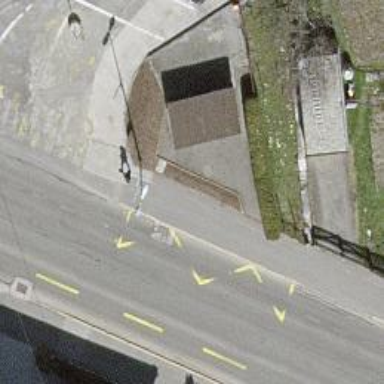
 serving as platform for public transportation."